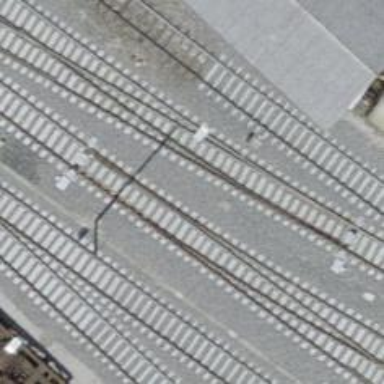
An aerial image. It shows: Railway yard with one track in service.